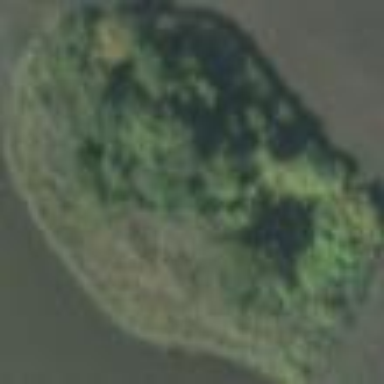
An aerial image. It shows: Islet located in wetland marsh area.